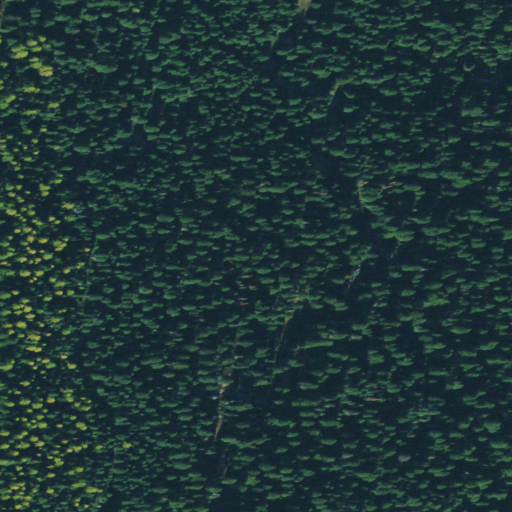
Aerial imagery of plain(s) in Montana named Big Flat containing only evergreen forest